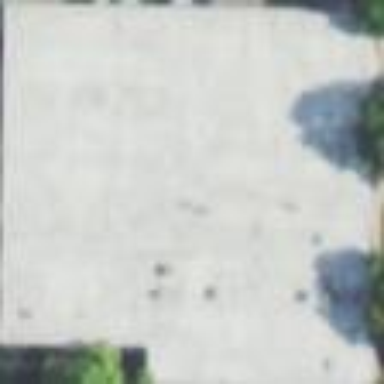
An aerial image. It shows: Warehouse building.